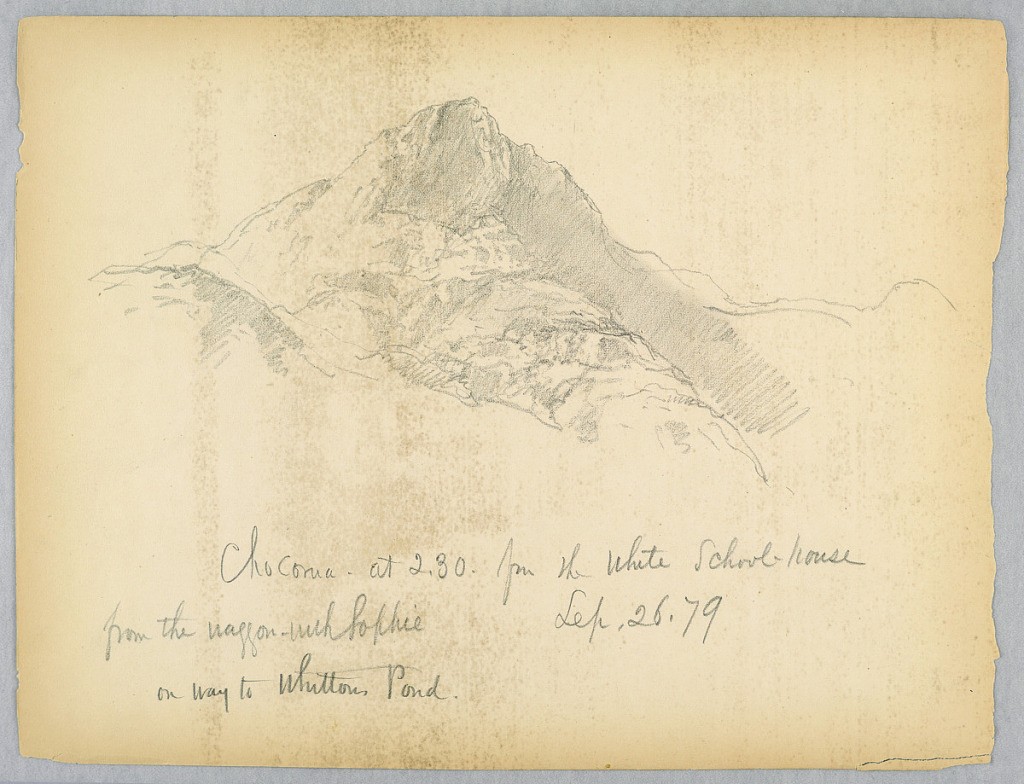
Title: Mount Chocorua on Way to Whitton Pond
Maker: Daniel Huntington, American, 1816–1906
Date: September 26, 1879
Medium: Graphite on paper
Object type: Drawing
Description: Peak of Mt. Chocorua sketched on the way to Whitton Pond. Verso: Sketch of the shoulders of Mt. Chocorua.